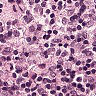
Metastatic tissue present: no